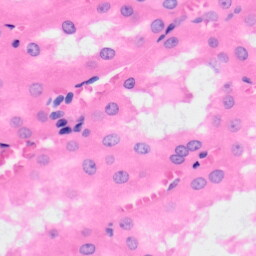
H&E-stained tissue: Kidney